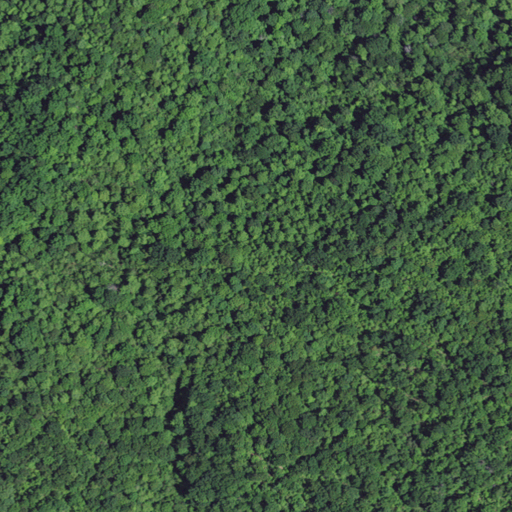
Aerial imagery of ridge(s) in Kentucky named Chestnut Flats containing only deciduous forest